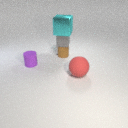
small brown rubber cylinder below small gray rubber cube